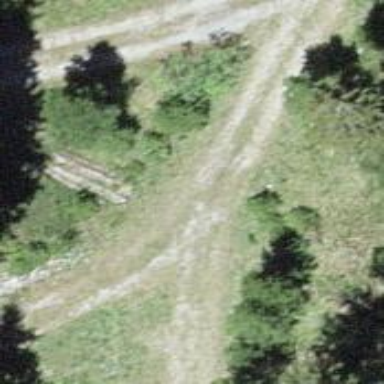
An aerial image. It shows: Track with grade 3 surface.